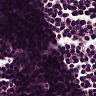
Metastatic tissue present: no